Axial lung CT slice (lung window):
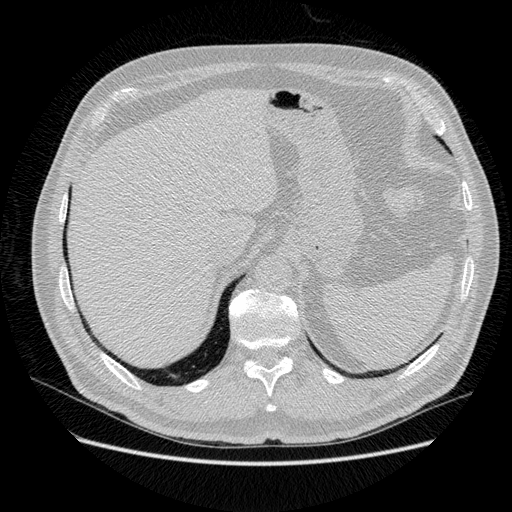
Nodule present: no